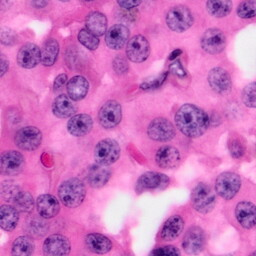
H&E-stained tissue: Pancreatic